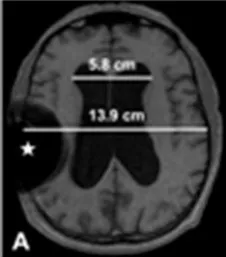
Brain MRI. T1 axial slice. (A) There is marked ventriculomegaly. The maximum width of the frontal horns of the lateral ventricles is 5.8 cm; the maximal internal diameter of the skull at the same level is 13.9 cm; the calculated Evans index is 0.42 (normal value: < 0.3).
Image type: radiology (mri)